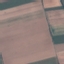
Land use / land cover class: AnnualCrop